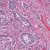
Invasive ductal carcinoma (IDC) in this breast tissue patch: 1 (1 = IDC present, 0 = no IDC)